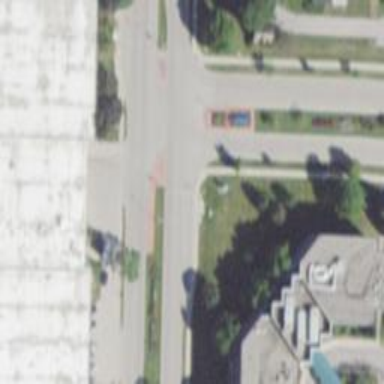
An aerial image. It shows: Secondary road with separate sidewalks.